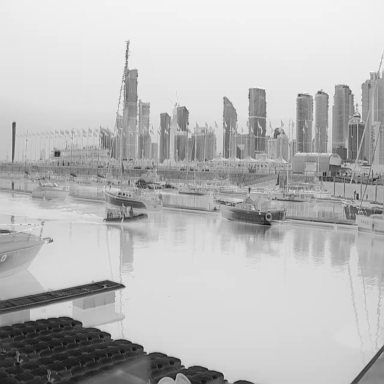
There are five canoes in the infrared image.